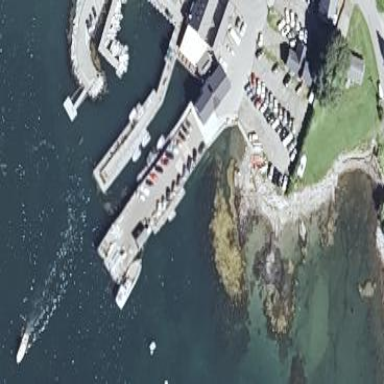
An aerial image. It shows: Man-made pier.